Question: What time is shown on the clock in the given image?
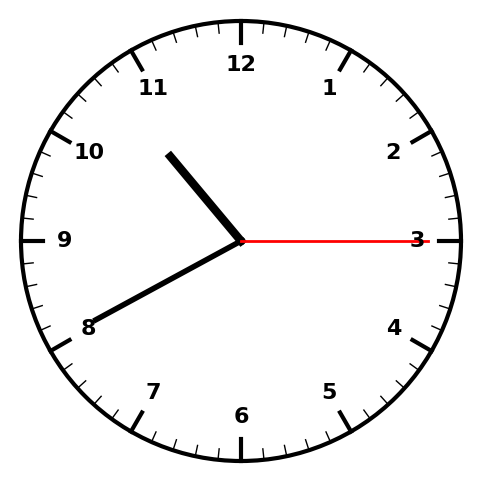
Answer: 10:40:15